Question: What message?
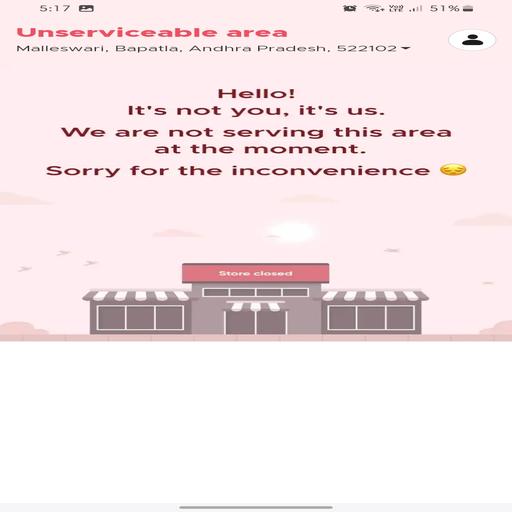
Answer: Unserviceable area